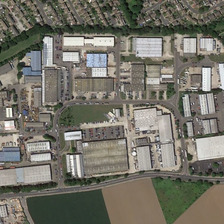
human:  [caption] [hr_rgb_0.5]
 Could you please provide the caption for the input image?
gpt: many buildings are in an industrial area near a dense residential area .

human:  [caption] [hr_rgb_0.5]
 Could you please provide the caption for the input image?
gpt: many buildings are in an industrial area near a dense residential area .

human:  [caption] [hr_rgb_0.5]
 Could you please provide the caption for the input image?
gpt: many buildings are in an industrial area near a dense residential area .

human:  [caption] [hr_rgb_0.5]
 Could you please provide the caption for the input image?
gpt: many buildings are in an industrial area near a dense residential area .

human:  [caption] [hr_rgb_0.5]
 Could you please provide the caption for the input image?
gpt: many buildings are in an industrial area near a dense residential area .